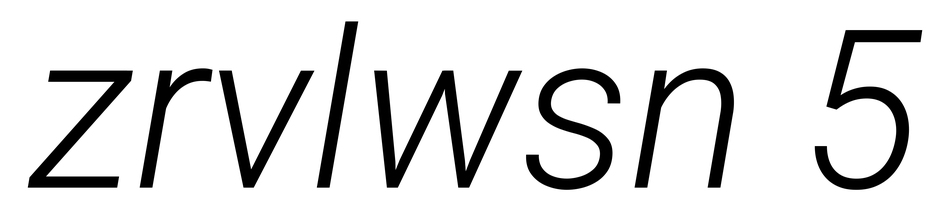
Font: Roboto-Italic_Light_Italic